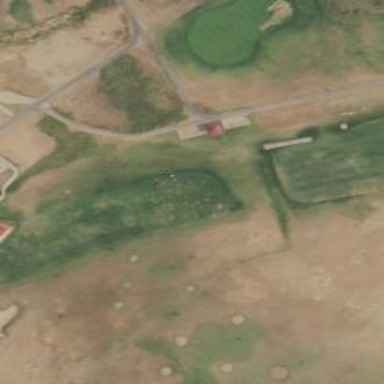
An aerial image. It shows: Grass area designated as golf tee.